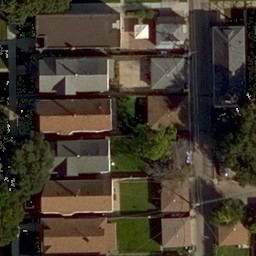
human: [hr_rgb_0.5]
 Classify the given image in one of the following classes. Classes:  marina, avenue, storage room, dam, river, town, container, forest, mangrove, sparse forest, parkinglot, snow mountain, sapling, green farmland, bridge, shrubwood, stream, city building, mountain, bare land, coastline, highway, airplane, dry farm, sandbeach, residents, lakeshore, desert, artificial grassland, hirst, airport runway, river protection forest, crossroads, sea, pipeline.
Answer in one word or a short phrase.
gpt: residents